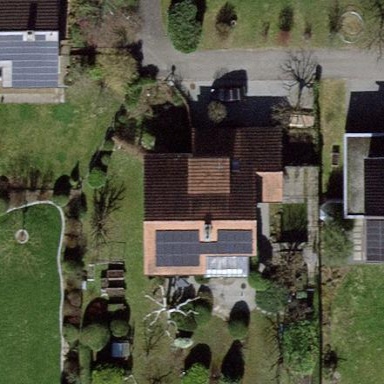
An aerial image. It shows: Gabled roofed house.